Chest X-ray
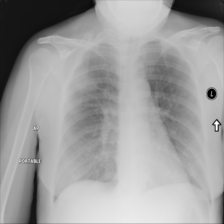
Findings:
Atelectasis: negative
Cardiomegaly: negative
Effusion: negative
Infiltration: negative
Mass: negative
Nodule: negative
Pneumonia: negative
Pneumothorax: negative
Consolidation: negative
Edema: negative
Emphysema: negative
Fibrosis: negative
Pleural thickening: negative
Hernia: negative